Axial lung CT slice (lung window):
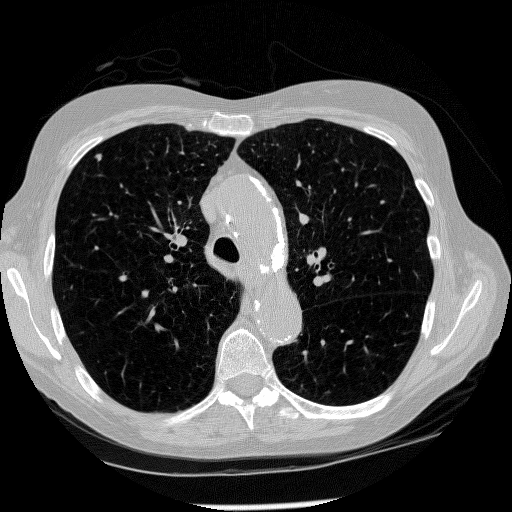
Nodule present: yes
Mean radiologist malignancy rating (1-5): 3.333